【题型】证明题　【知识点】解析几何　【难度】hard
已知双曲线 $C$: $\frac{x^2}{a^2} - \frac{y^2}{b^2} = 1\ (a > 0, b > 0)$ 的离心率为 $2$，其右焦点 $F$ 到一条渐近线的距离为 $\sqrt{3}$。

(1) 求双曲线 $C$ 的方程；

(2) 若直线 $l: y = kx + m\ (k > 0, m > 0)$ 与双曲线 $C$ 交于不同的两点 $A, B$，且以线段 $AB$ 为直径的圆经过点 $P(1,0)$，证明：直线 $l$ 过定点。
【解答】
\textbf{【解】}
(1) 因为双曲线 $C$ 的右焦点为 $F(c,0)$，渐近线方程为 $bx \pm ay = 0$，
所以右焦点 $F(c,0)$ 到渐近线的距离为
\[
\frac{bc}{\sqrt{a^2 + b^2}} = \sqrt{3},
\]
因为双曲线的离心率为 $2$，所以 $\frac{c}{a} = 2$，

所以
\[
\begin{cases}
\frac{c}{a} = 2 \\
\frac{bc}{\sqrt{a^2 + b^2}} = \sqrt{3} \\
c^2 = a^2 + b^2
\end{cases},
\]
解得
\[
\begin{cases}
a = 1 \\
b = \sqrt{3} \\
c = 2
\end{cases},
\]
所以双曲线 $C$ 的方程为
\[
x^2 - \frac{y^2}{3} = 1.
\]

\vspace{0.3cm}

(2) 如图，

设 $A(x_1, y_1)$，$B(x_2, y_2)$，

联立
\[
\begin{cases}
y = kx + m \\
x^2 - \frac{y^2}{3} = 1
\end{cases},
\]
得
\[
(3 - k^2)x^2 - 2kmx - m^2 - 3 = 0,
\]
则
\[
\begin{cases}
3 - k^2 \neq 0 \\
\Delta = 12(m^2 - k^2 + 3) > 0
\end{cases},
\]
\[
x_1 + x_2 = \frac{2km}{3 - k^2},\quad x_1 \cdot x_2 = \frac{-m^2 - 3}{3 - k^2},
\]
所以
\[
y_1 \cdot y_2 = (kx_1 + m)(kx_2 + m) = k^2x_1x_2 + km(x_1 + x_2) + m^2 = \frac{3m^2 - 3k^2}{3 - k^2},
\]
\[
y_1 + y_2 = kx_1 + m + kx_2 + m = k(x_1 + x_2) + 2m = \frac{6m}{3 - k^2},
\]

因为以线段 $AB$ 为直径的圆经过点 $P(1,0)$，所以 $PA \perp PB$，
所以
\[
\overrightarrow{PA} \cdot \overrightarrow{PB} = (x_1 - 1)(x_2 - 1) + y_1y_2 = 0,
\]
即
\[
x_1x_2 - (x_1 + x_2) + 1 + y_1y_2 = 0,
\]
所以
\[
\frac{-m^2 - 3}{3 - k^2} - \frac{2km}{3 - k^2} + 1 + \frac{3m^2 - 3k^2}{3 - k^2} = 0,
\]
化简得
\[
m^2 - km - 2k^2 = 0,
\]
即
\[
(m - 2k)(m + k) = 0,
\]
因为 $k > 0$，$m > 0$，所以 $m = 2k$，
所以直线 $l$ 的方程为
\[
y = kx + m = kx + 2k = k(x + 2),
\]
所以直线 $l$ 过定点 $(-2, 0)$。\textbf{【解】}
(1) 因为双曲线 $C$ 的右焦点为 $F(c,0)$，渐近线方程为 $bx \pm ay = 0$，
所以右焦点 $F(c,0)$ 到渐近线的距离为
\[
\frac{bc}{\sqrt{a^2 + b^2}} = \sqrt{3},
\]
因为双曲线的离心率为 $2$，所以 $\frac{c}{a} = 2$，

所以
\[
\begin{cases}
\frac{c}{a} = 2 \\
\frac{bc}{\sqrt{a^2 + b^2}} = \sqrt{3} \\
c^2 = a^2 + b^2
\end{cases},
\]
解得
\[
\begin{cases}
a = 1 \\
b = \sqrt{3} \\
c = 2
\end{cases},
\]
所以双曲线 $C$ 的方程为
\[
x^2 - \frac{y^2}{3} = 1.
\]

\vspace{0.3cm}

(2) 如图，

设 $A(x_1, y_1)$，$B(x_2, y_2)$，

联立
\[
\begin{cases}
y = kx + m \\
x^2 - \frac{y^2}{3} = 1
\end{cases},
\]
得
\[
(3 - k^2)x^2 - 2kmx - m^2 - 3 = 0,
\]
则
\[
\begin{cases}
3 - k^2 \neq 0 \\
\Delta = 12(m^2 - k^2 + 3) > 0
\end{cases},
\]
\[
x_1 + x_2 = \frac{2km}{3 - k^2},\quad x_1 \cdot x_2 = \frac{-m^2 - 3}{3 - k^2},
\]
所以
\[
y_1 \cdot y_2 = (kx_1 + m)(kx_2 + m) = k^2x_1x_2 + km(x_1 + x_2) + m^2 = \frac{3m^2 - 3k^2}{3 - k^2},
\]
\[
y_1 + y_2 = kx_1 + m + kx_2 + m = k(x_1 + x_2) + 2m = \frac{6m}{3 - k^2},
\]

因为以线段 $AB$ 为直径的圆经过点 $P(1,0)$，所以 $PA \perp PB$，
所以
\[
\overrightarrow{PA} \cdot \overrightarrow{PB} = (x_1 - 1)(x_2 - 1) + y_1y_2 = 0,
\]
即
\[
x_1x_2 - (x_1 + x_2) + 1 + y_1y_2 = 0,
\]
所以
\[
\frac{-m^2 - 3}{3 - k^2} - \frac{2km}{3 - k^2} + 1 + \frac{3m^2 - 3k^2}{3 - k^2} = 0,
\]
化简得
\[
m^2 - km - 2k^2 = 0,
\]
即
\[
(m - 2k)(m + k) = 0,
\]
因为 $k > 0$，$m > 0$，所以 $m = 2k$，
所以直线 $l$ 的方程为
\[
y = kx + m = kx + 2k = k(x + 2),
\]
所以直线 $l$ 过定点 $(-2, 0)$。
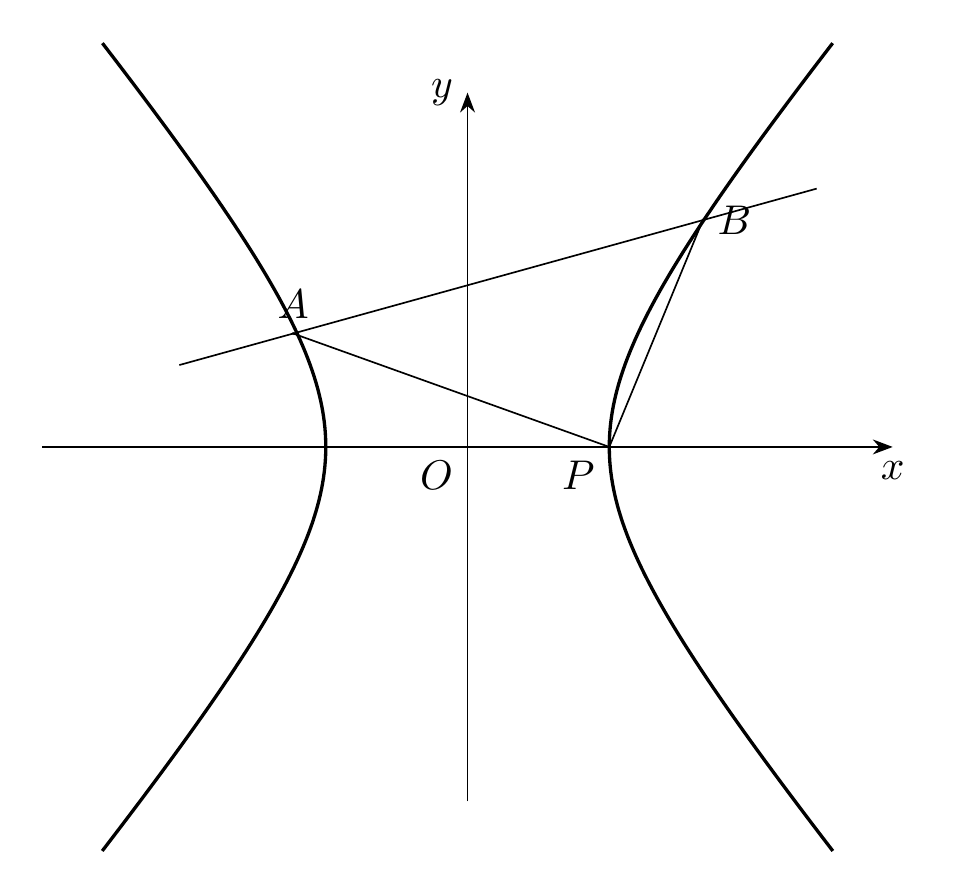